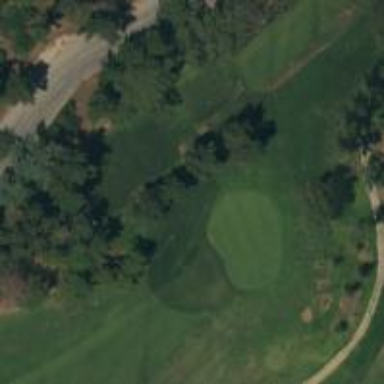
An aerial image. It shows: Grassy area designated as golf tee.